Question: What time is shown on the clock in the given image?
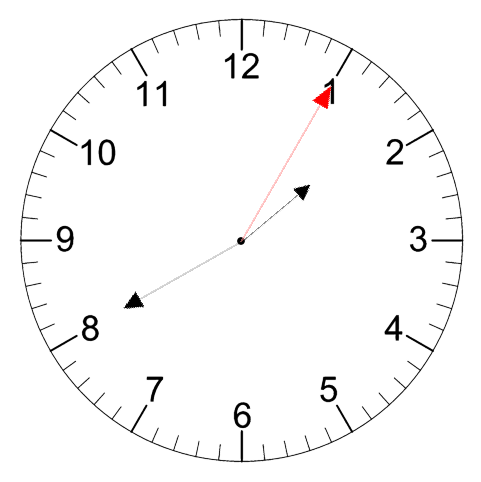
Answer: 01:40:05